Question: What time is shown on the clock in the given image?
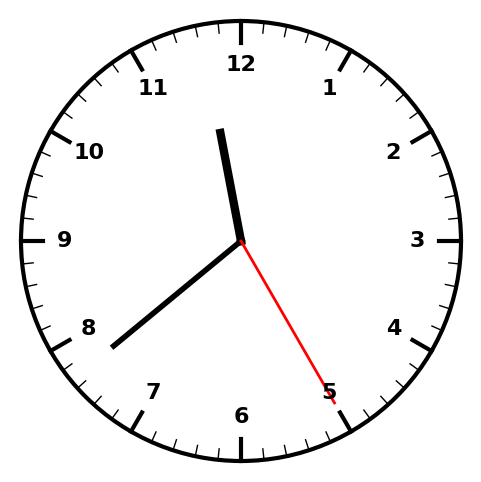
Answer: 11:38:25